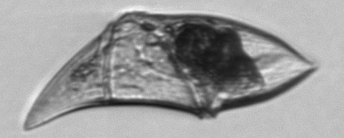
Label: Gyrodinium